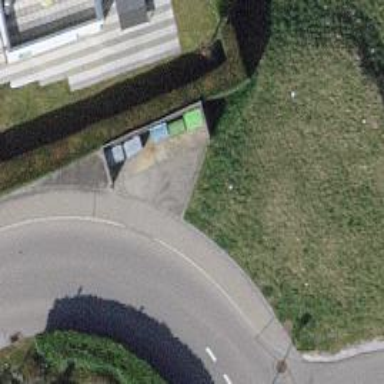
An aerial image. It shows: Recycling container for recycling.